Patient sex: M
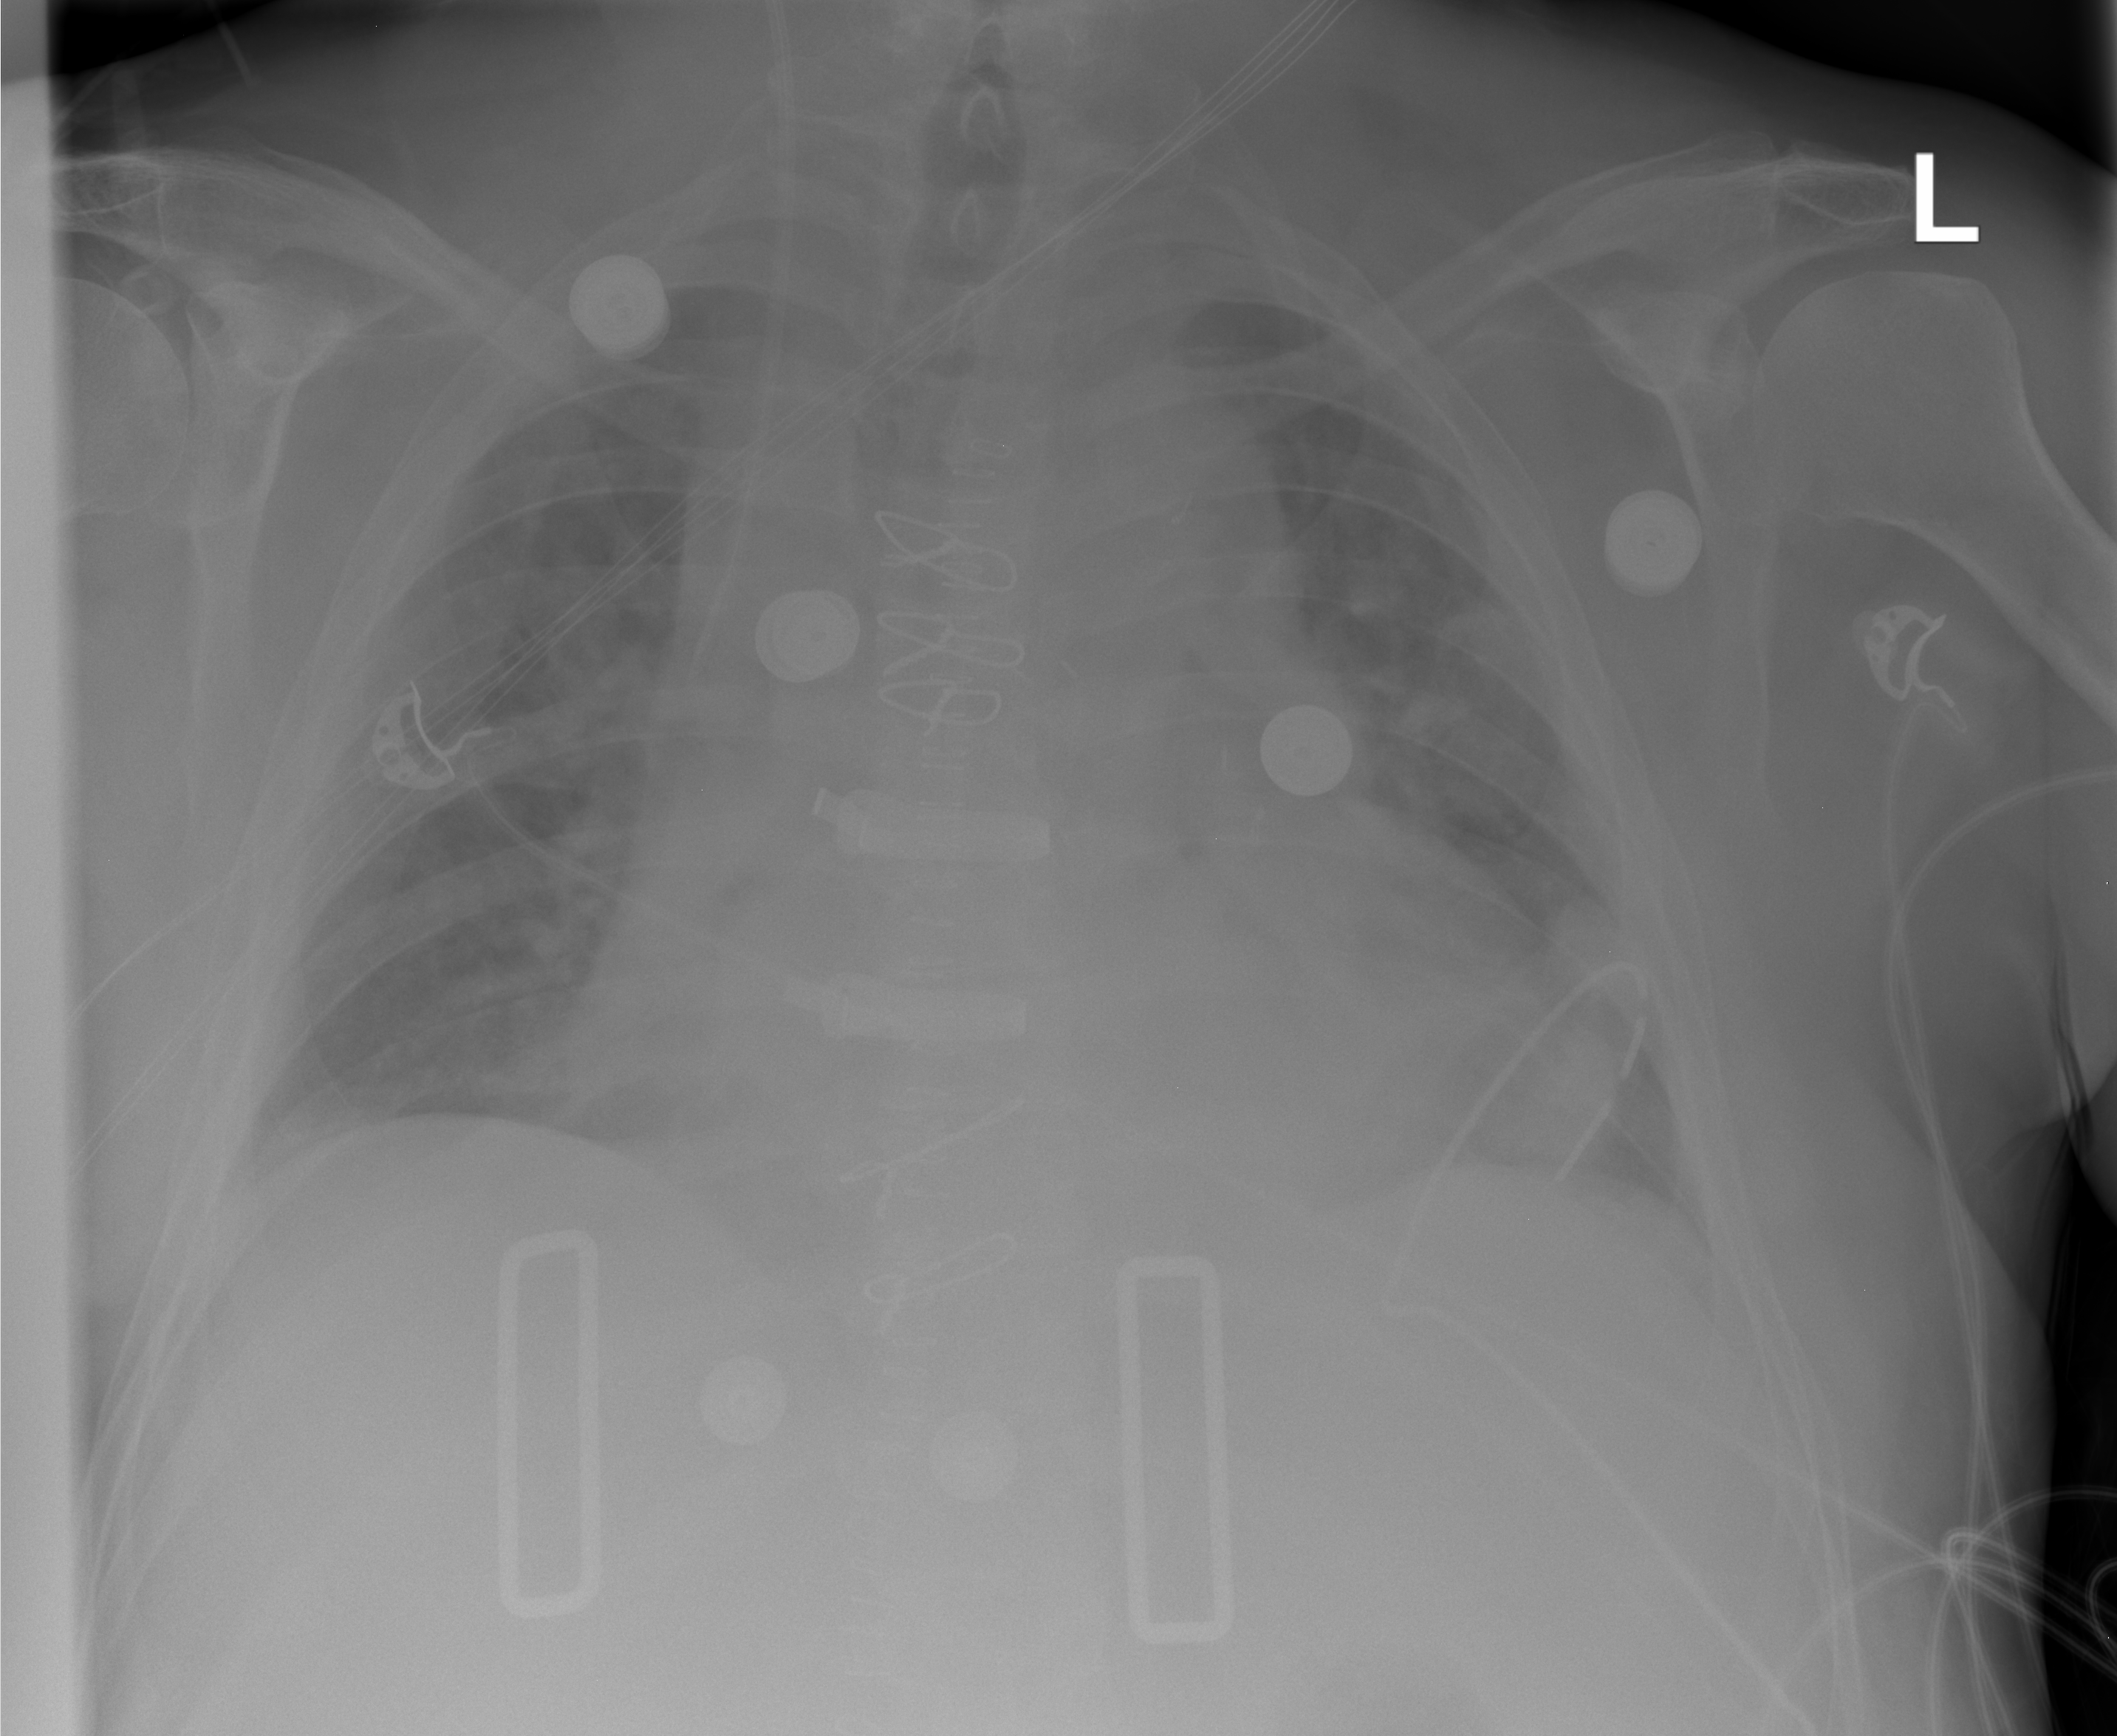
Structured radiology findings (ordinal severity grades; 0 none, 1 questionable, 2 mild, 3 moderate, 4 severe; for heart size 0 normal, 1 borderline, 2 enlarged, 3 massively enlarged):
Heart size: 2
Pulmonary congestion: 2
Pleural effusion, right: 0
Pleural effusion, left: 0
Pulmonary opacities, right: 0
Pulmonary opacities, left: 0
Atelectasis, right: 0
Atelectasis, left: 2